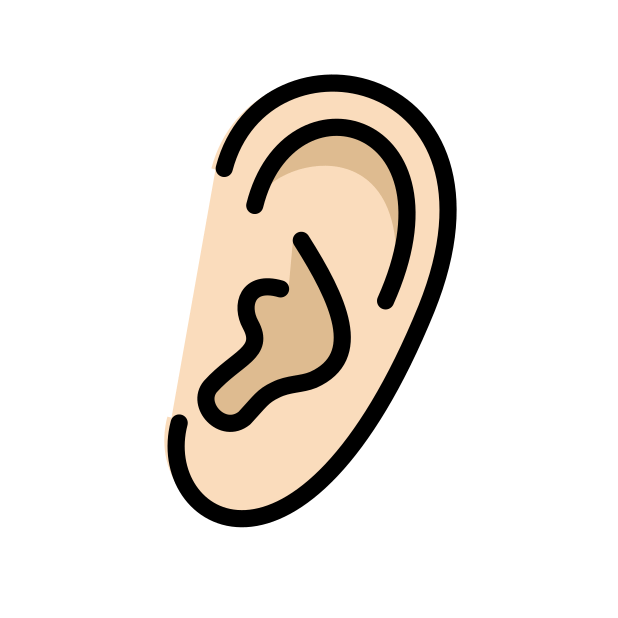
ear: light skin tone